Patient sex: F
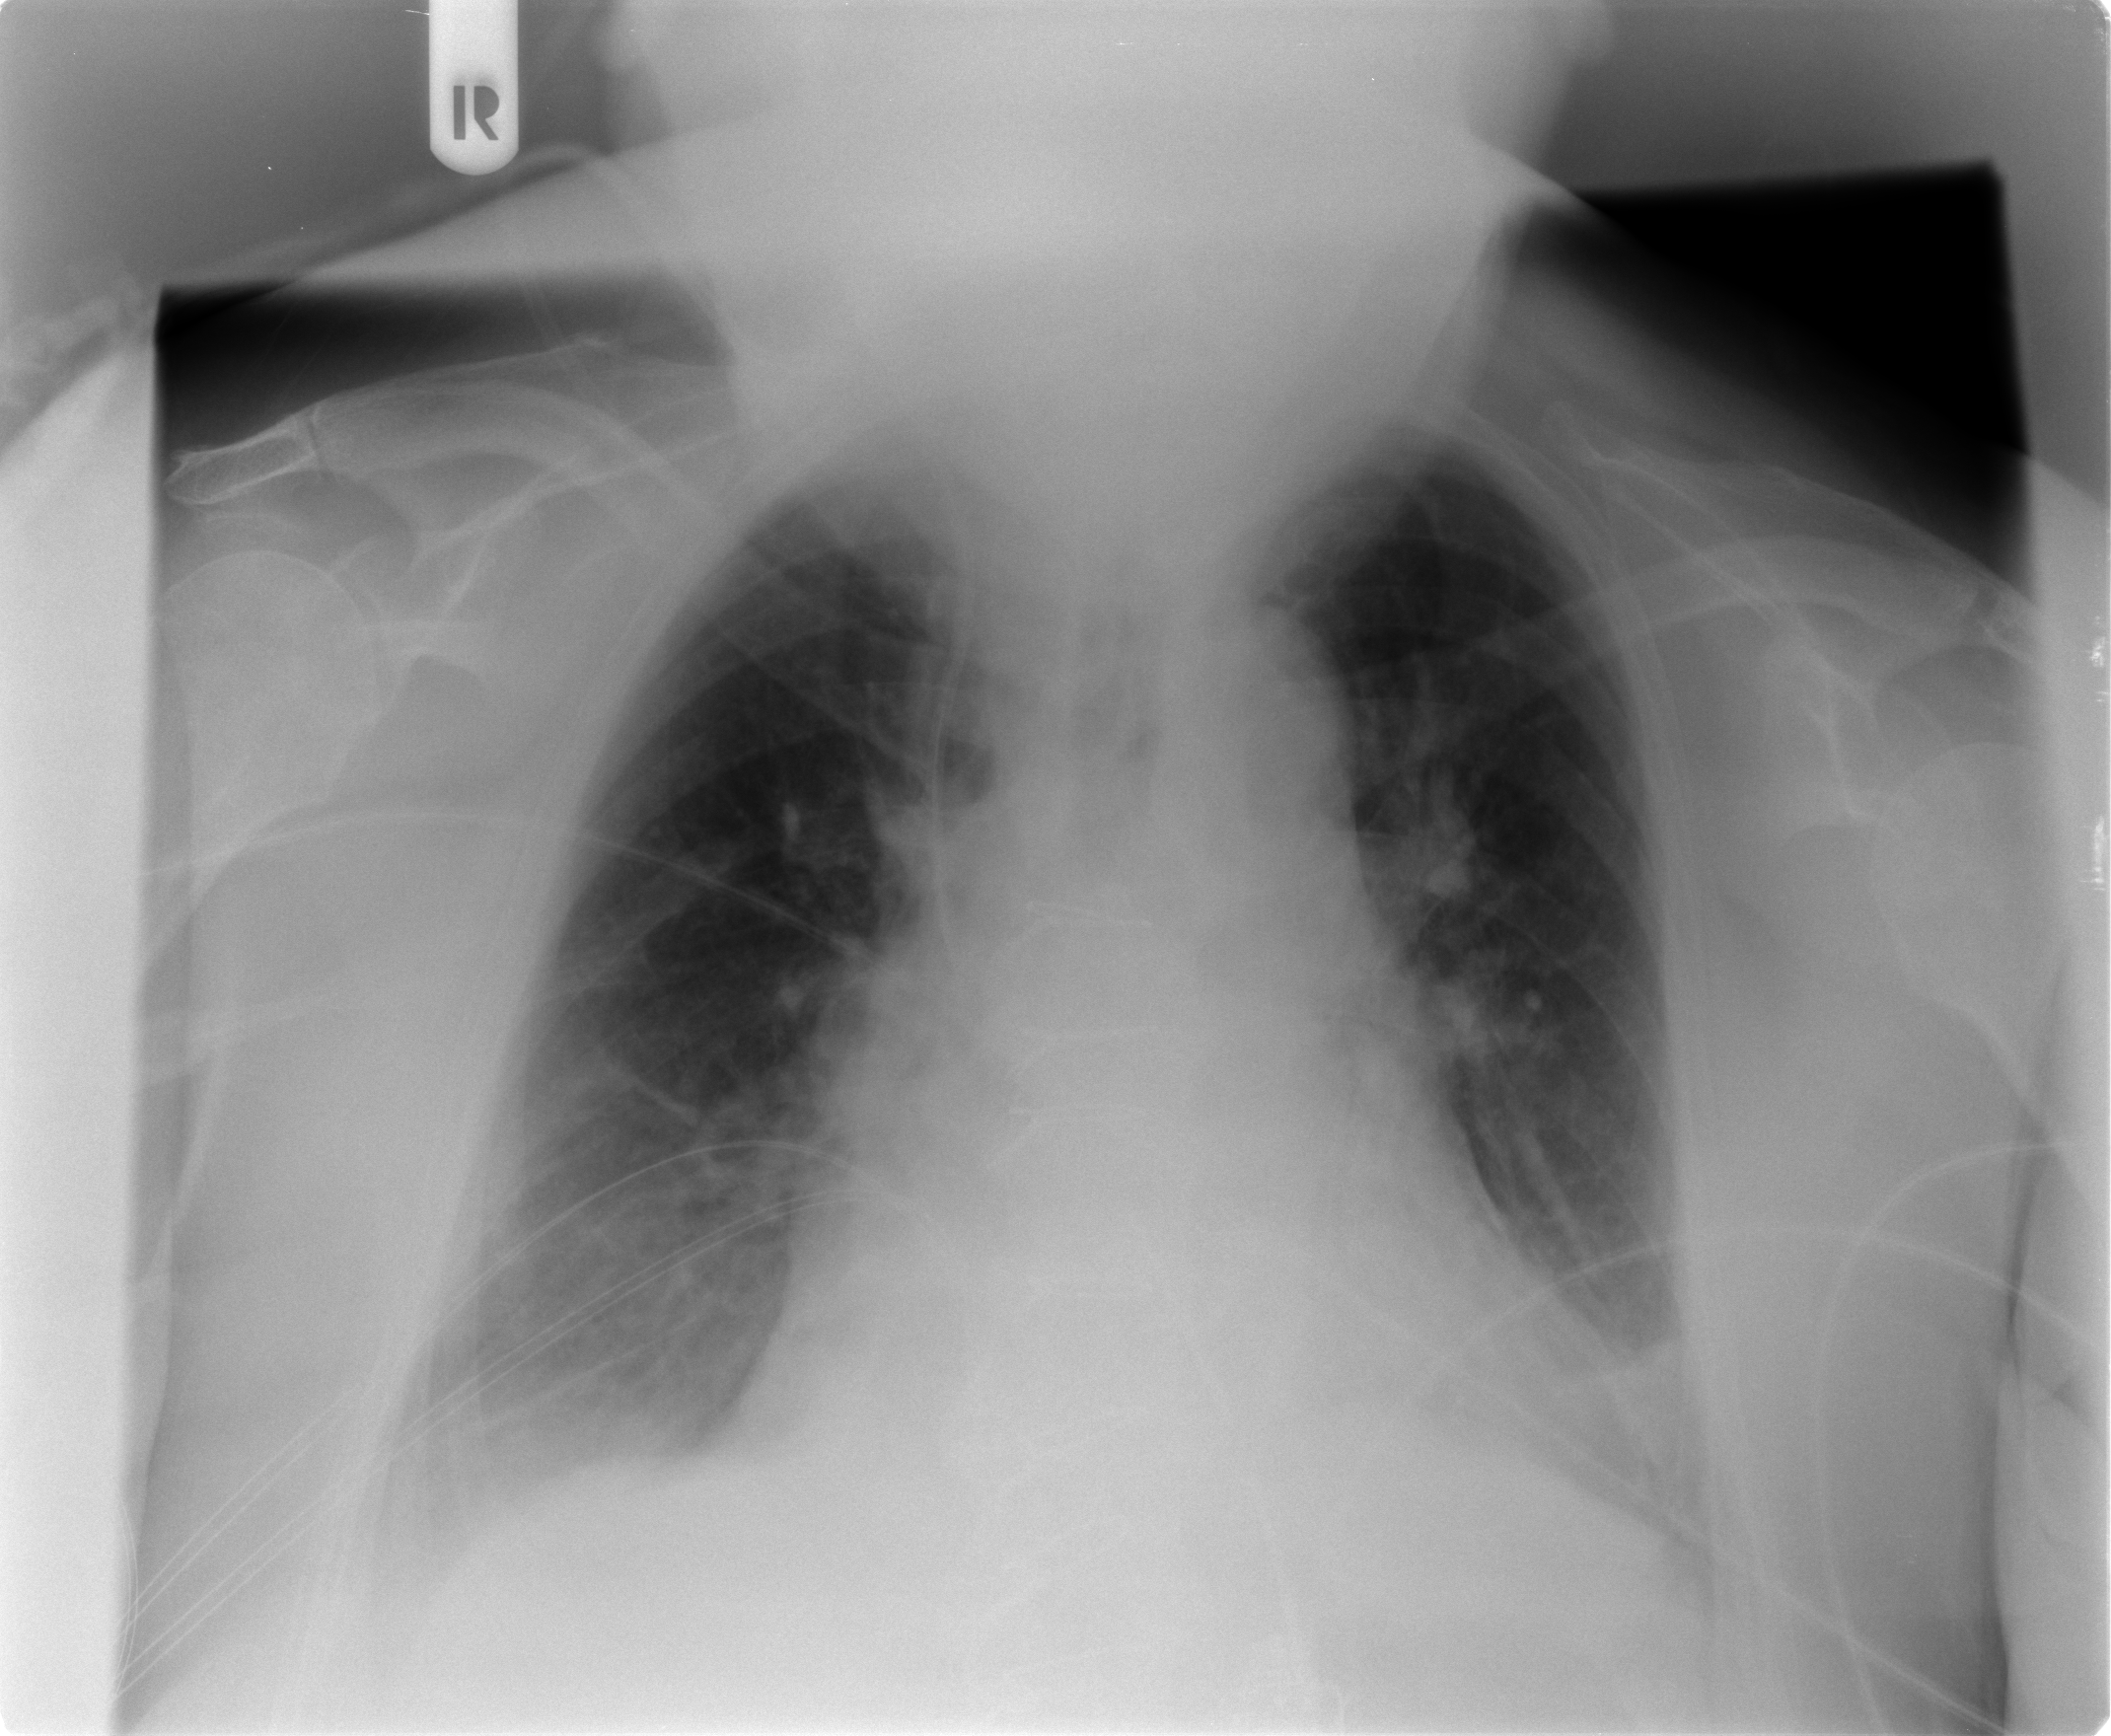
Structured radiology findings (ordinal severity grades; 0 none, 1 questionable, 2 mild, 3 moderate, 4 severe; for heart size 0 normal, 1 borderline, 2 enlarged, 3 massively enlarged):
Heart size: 2
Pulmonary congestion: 3
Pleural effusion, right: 2
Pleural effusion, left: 2
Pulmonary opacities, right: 2
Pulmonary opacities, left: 0
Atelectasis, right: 2
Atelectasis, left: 2